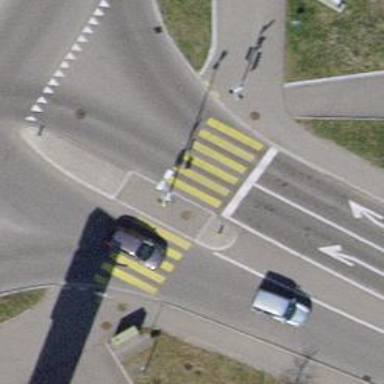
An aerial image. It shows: Crossing with traffic signals and zebra marking on the road. There is island at the crossing.